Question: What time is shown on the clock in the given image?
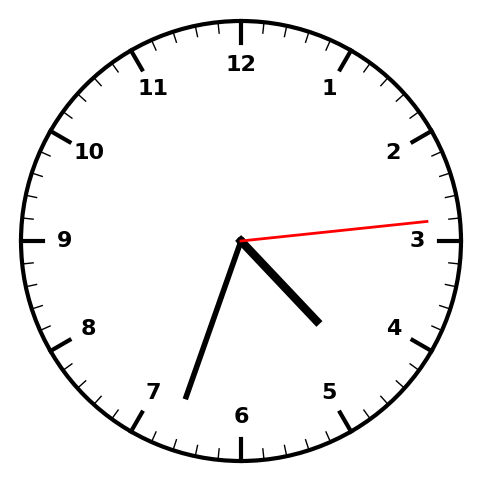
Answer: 04:33:14